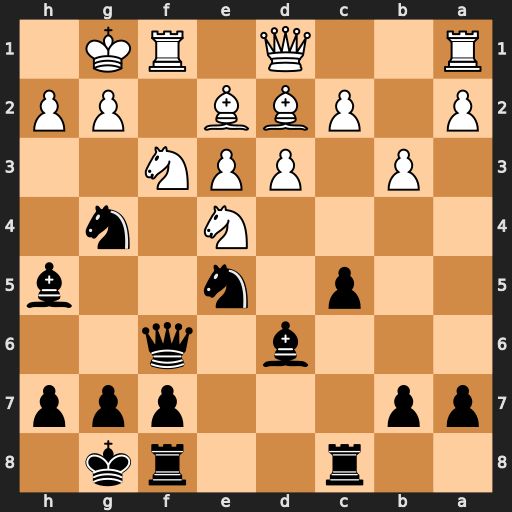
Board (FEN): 2r2rk1/pp3ppp/3b1q2/2p1n2b/4N1n1/1P1PPN2/P1PBB1PP/R2Q1RK1
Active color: b
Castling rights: -
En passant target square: -
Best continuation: Nxf3+ Rxf3 Bxh2+ Kh1 Qg6